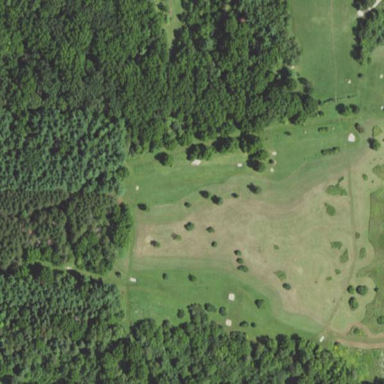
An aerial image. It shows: Disc golf course on grassy land. It's leisure spot designed for playing disc golf.